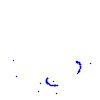
Particle: kaon